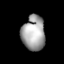
Tissue: lung
Cell type: Endothelial cells
Senescence score: 0.1414
Nuclear area (px): 782
Mean DAPI intensity: 164.196